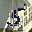
Label: 5